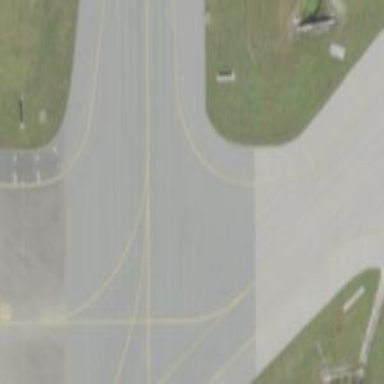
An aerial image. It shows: Image of taxiway at airport.